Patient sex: M
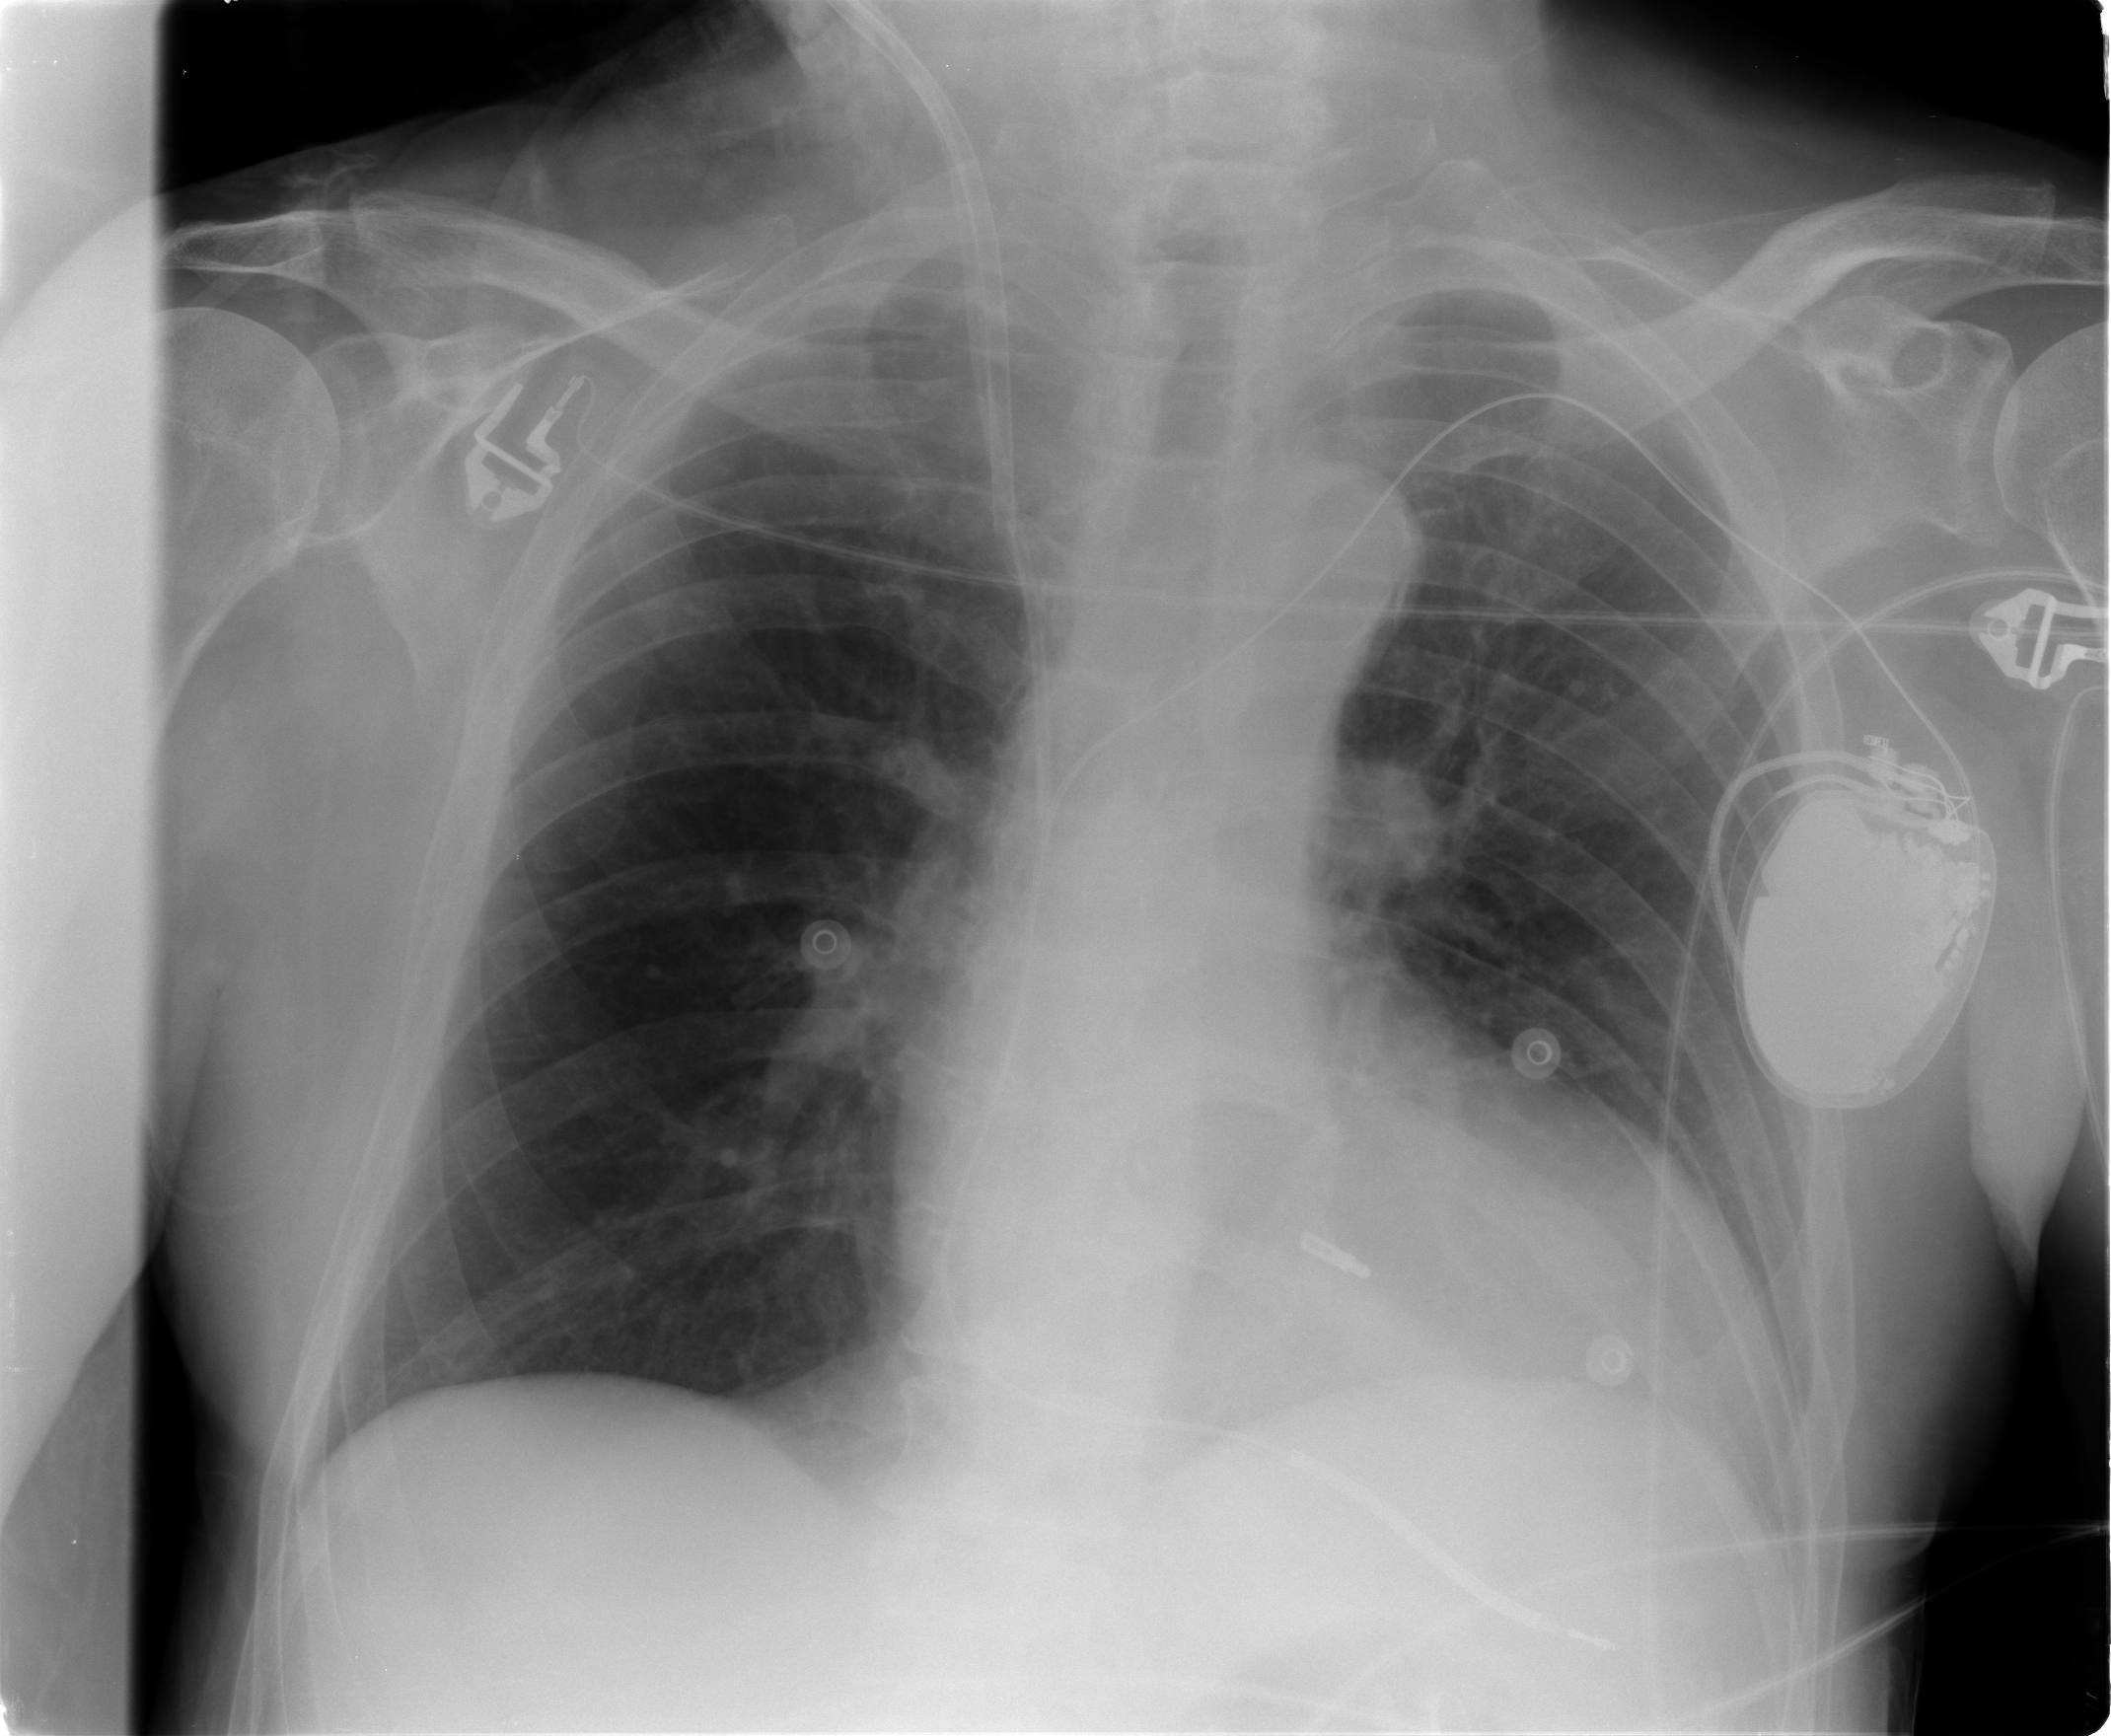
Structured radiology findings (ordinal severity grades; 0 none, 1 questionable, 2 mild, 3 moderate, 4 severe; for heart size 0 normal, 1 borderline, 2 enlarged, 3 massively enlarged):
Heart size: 0
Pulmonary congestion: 1
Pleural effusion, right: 0
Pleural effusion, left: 0
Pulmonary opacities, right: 0
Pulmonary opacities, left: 0
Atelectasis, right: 0
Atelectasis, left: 0